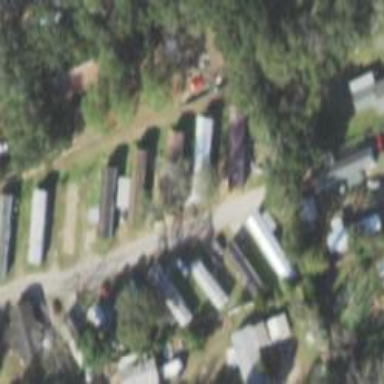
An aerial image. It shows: Residential area known as trailer park.